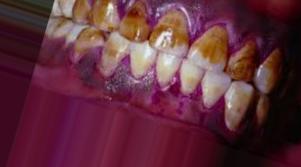
Condition: Tooth Discoloration